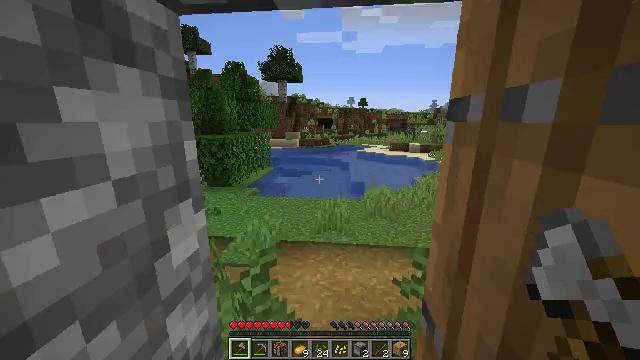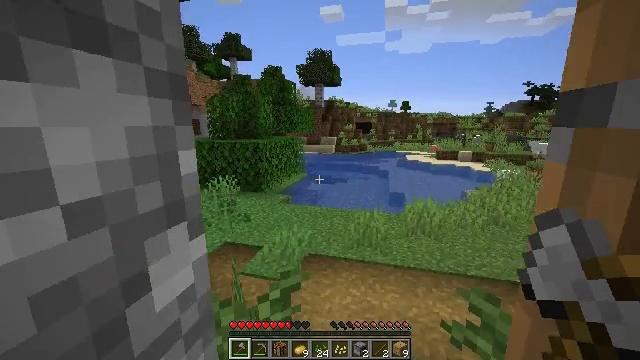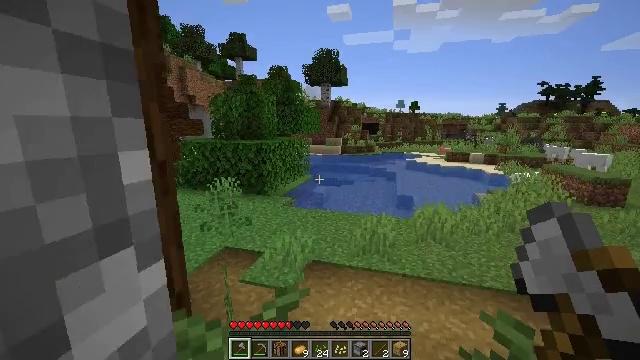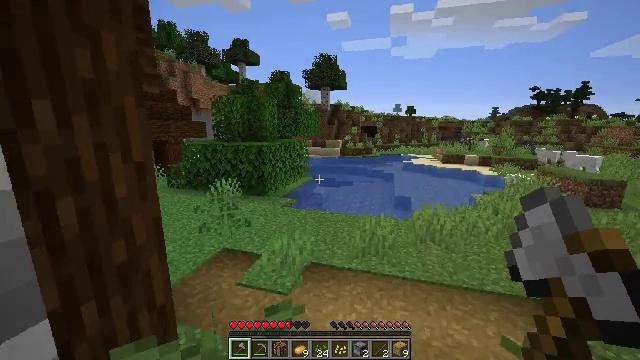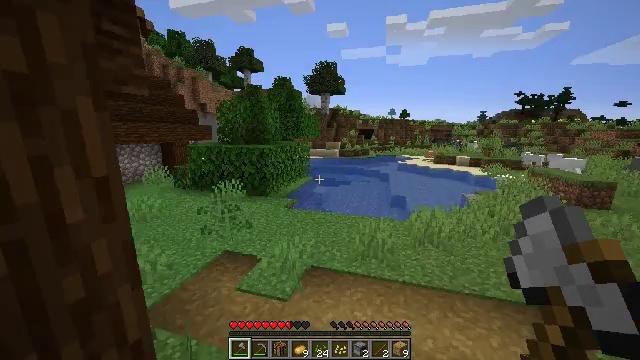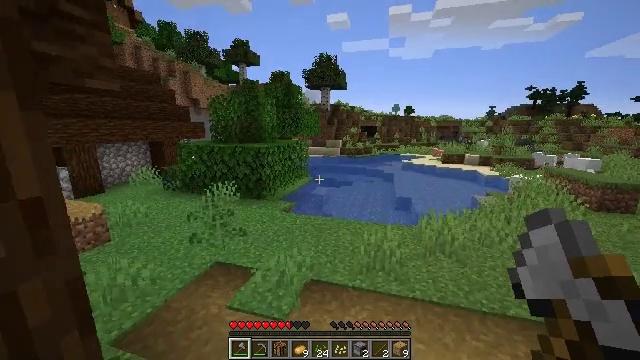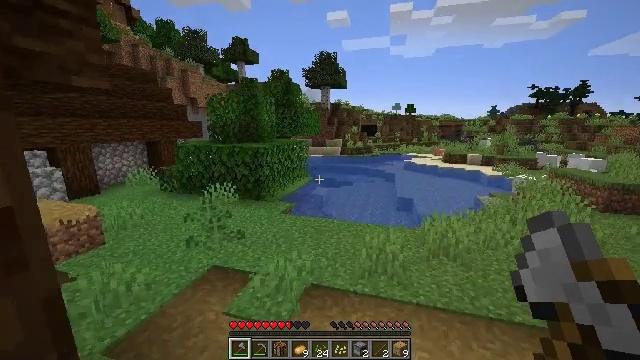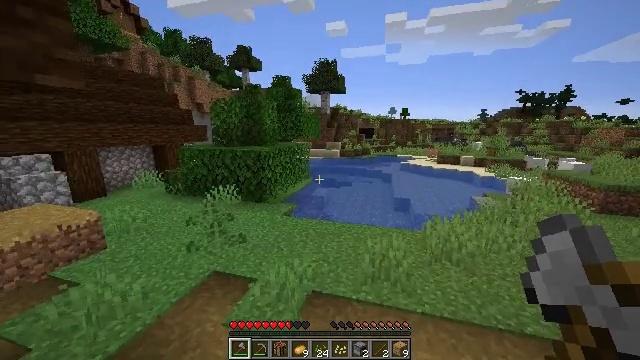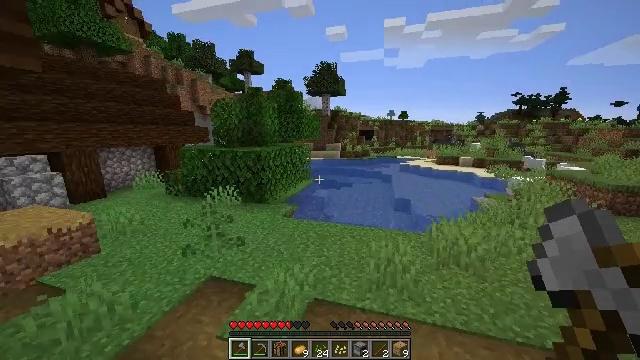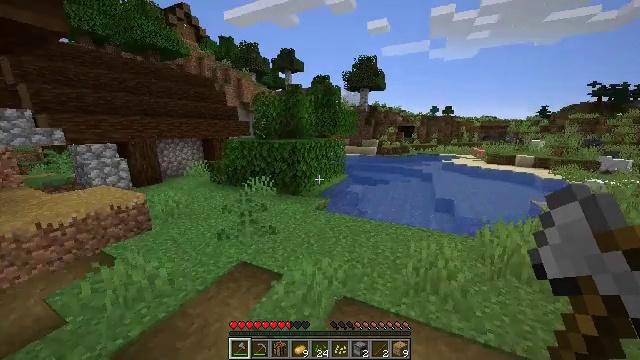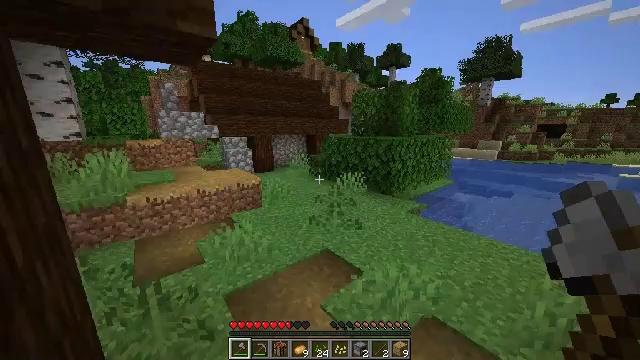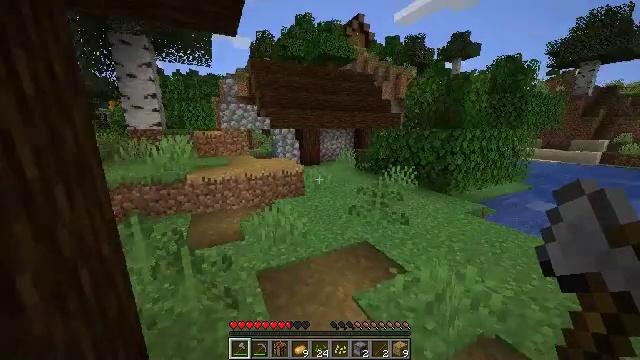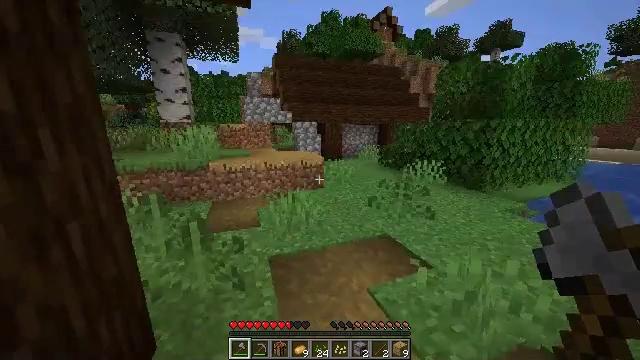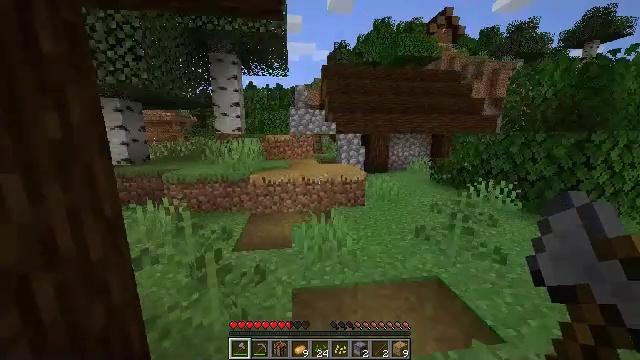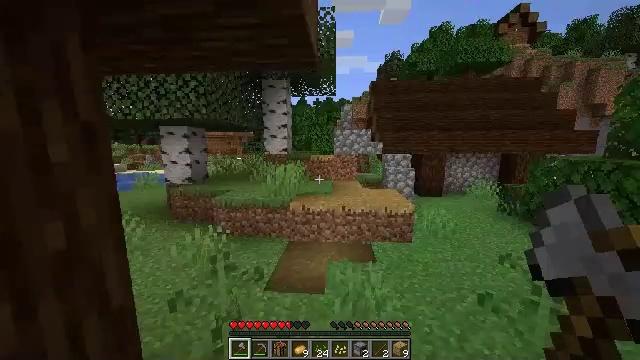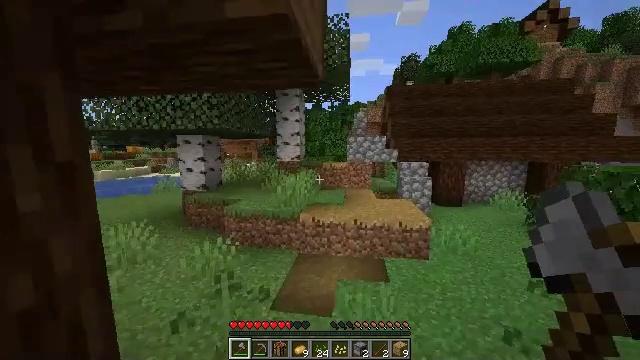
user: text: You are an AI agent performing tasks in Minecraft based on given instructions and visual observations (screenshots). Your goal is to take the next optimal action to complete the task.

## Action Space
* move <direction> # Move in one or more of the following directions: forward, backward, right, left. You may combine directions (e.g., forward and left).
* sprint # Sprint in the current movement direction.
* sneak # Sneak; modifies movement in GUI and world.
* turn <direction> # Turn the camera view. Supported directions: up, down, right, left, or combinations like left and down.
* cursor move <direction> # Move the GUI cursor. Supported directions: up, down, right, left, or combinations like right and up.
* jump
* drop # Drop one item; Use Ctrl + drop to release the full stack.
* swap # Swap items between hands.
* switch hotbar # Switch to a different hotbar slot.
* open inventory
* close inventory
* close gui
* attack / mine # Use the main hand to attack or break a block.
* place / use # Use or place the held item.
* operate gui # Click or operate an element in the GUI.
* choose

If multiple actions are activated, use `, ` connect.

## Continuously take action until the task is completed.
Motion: motion action
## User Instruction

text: Take down the purple bed.
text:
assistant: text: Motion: move forward, sprint, turn left and up
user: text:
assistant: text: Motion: move forward, sprint, turn left
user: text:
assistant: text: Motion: move forward, sprint
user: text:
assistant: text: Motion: move forward, sprint
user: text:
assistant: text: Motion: move forward, sprint
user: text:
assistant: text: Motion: move forward, sprint
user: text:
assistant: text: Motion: move forward, sprint
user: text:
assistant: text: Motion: move forward, sprint
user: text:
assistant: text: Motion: move forward, sprint, turn left and down
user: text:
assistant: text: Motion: move forward, sprint, turn left
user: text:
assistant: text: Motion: move forward, sprint, turn left
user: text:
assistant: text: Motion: move forward, sprint, turn left
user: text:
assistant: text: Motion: move forward, sprint, turn left and up, jump
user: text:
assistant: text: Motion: move forward, sprint, turn left and up, jump
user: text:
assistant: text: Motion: move forward, sprint, turn left, jump
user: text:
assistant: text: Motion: move forward, sprint, jump
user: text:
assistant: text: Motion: move forward, sprint, jump
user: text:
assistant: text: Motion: move forward, sprint, jump
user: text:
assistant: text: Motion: move forward, sprint, jump
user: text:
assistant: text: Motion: move forward, sprint, jump
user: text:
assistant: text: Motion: move forward, sprint, jump
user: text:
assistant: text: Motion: move forward, sprint, jump
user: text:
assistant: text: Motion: move forward, sprint, jump
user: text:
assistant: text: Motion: move forward, sprint, jump
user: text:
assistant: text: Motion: move forward, sprint, jump
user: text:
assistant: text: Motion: move forward, sprint, jump
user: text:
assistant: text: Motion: move forward, sprint, turn left, jump
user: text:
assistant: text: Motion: move forward, sprint, turn left and up, jump
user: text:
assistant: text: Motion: move forward, sprint, turn left and up, jump
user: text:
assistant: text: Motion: move forward, sprint, turn left and down, jump